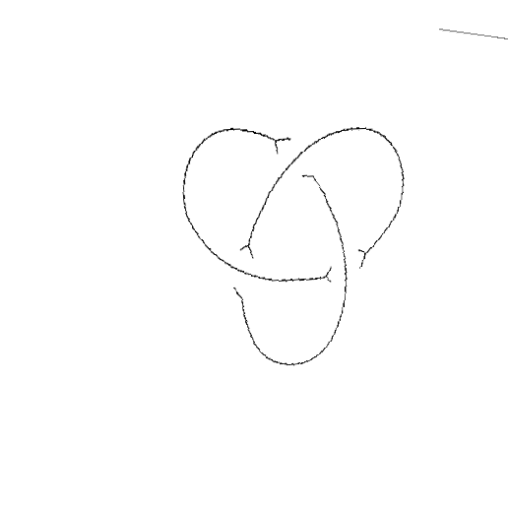
Crossing number: 3